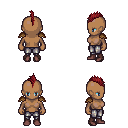
a pixel art fantasy rpg character, female body template, human, dark skin, leather shoulder armor, metal pants, brunette mohawk hairstyle, maroon shoes, four views (front, back, left, right), 2x2 character sprite sheet, small pixel art, hard edges, no anti-aliasing